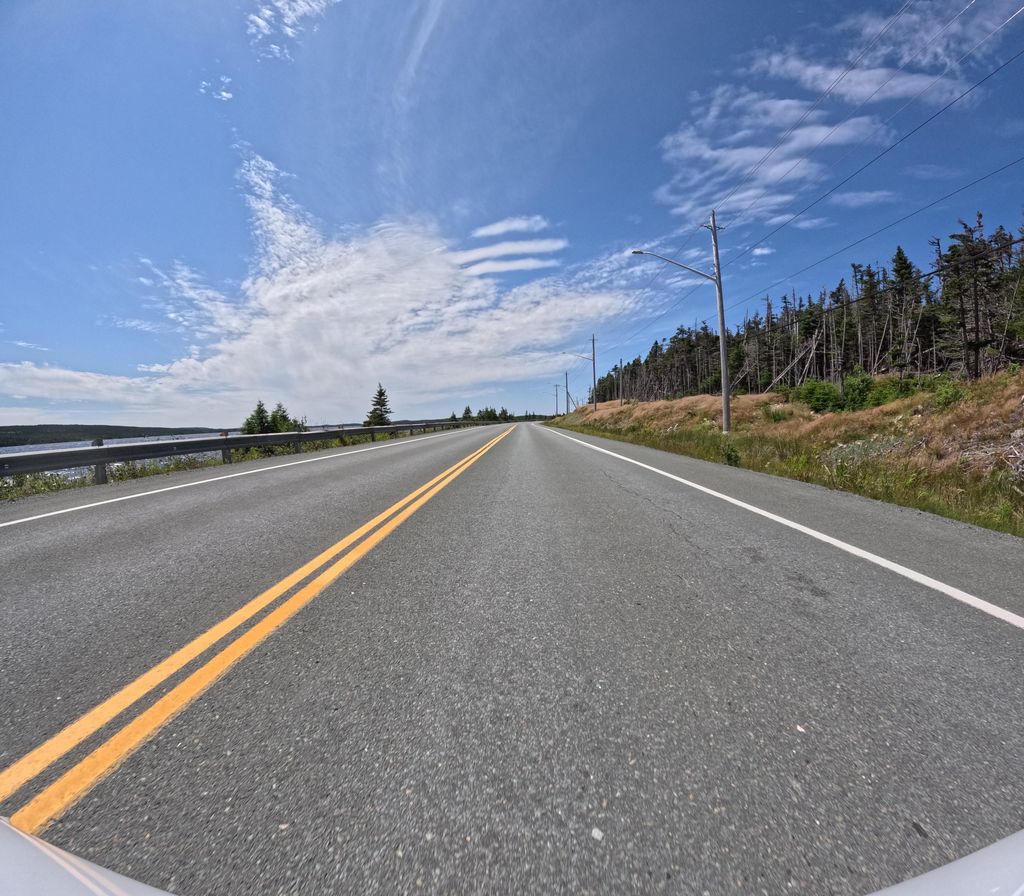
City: st_johns